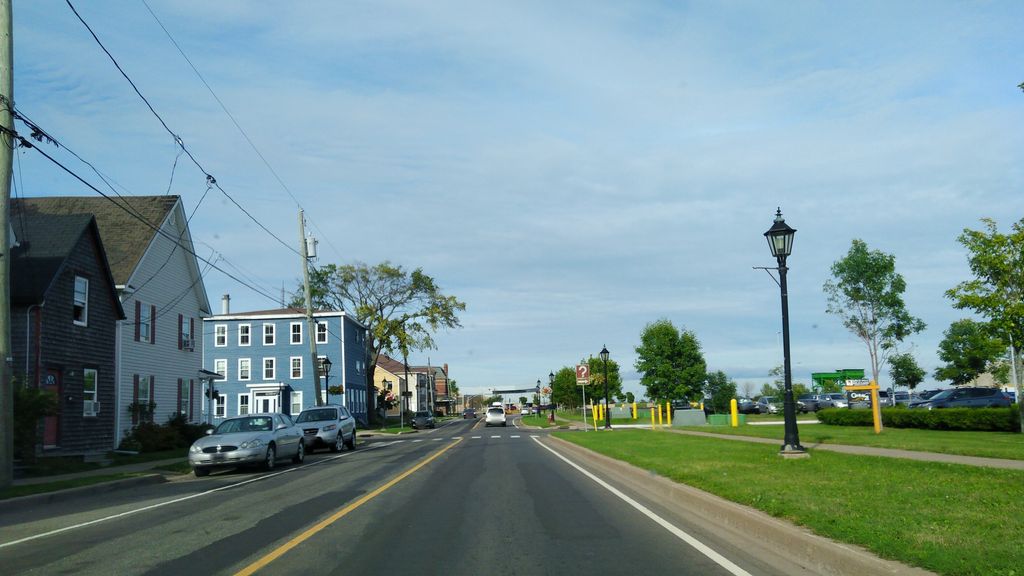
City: charlottetown